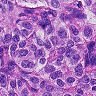
Metastatic tissue present: yes